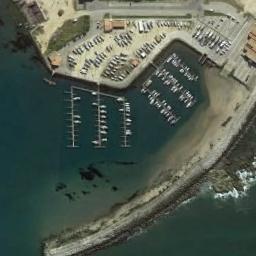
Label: harbor